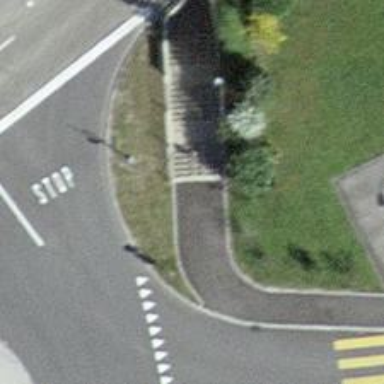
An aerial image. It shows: Road with steps.